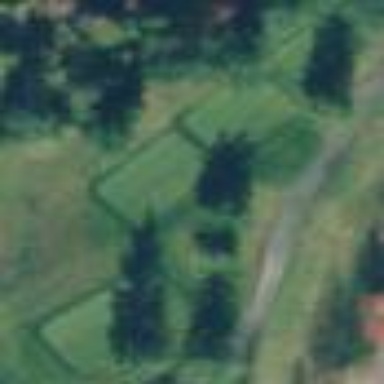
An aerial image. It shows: Rough area in golf course.